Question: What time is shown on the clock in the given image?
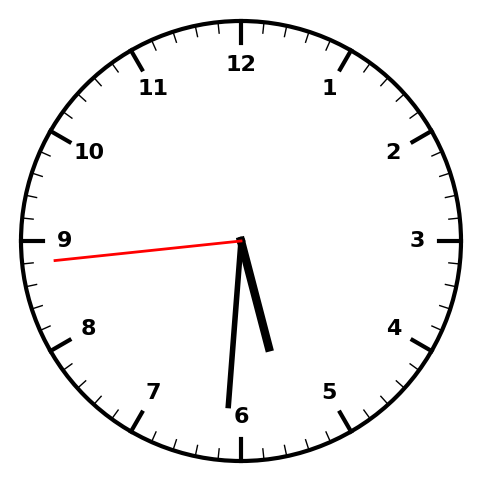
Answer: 05:30:44